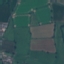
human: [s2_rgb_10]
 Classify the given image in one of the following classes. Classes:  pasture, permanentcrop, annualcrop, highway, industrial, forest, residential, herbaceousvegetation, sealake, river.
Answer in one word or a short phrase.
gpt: Pasture